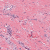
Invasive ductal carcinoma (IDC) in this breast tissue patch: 0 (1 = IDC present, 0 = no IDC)